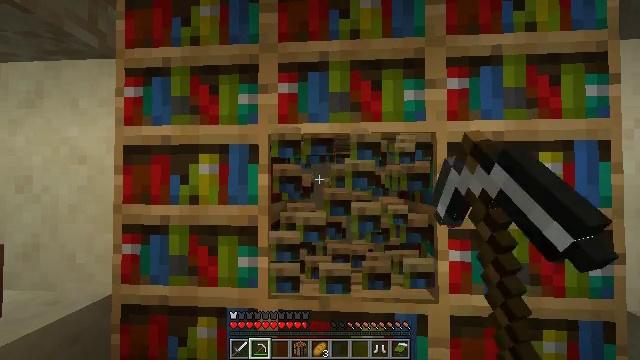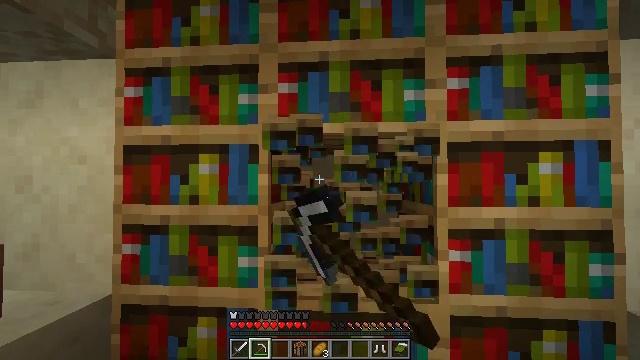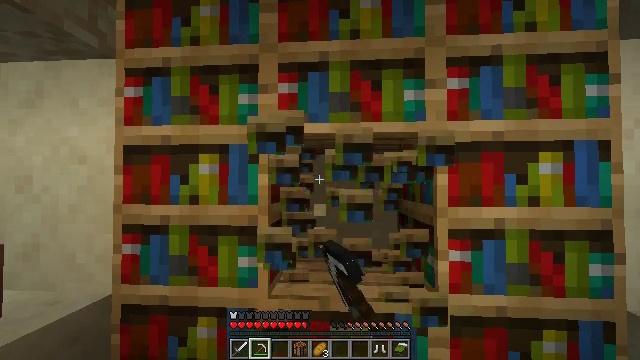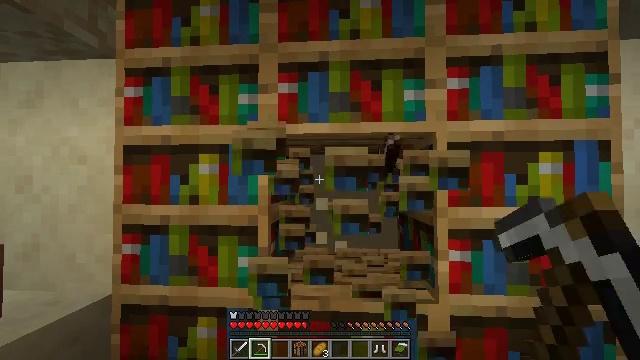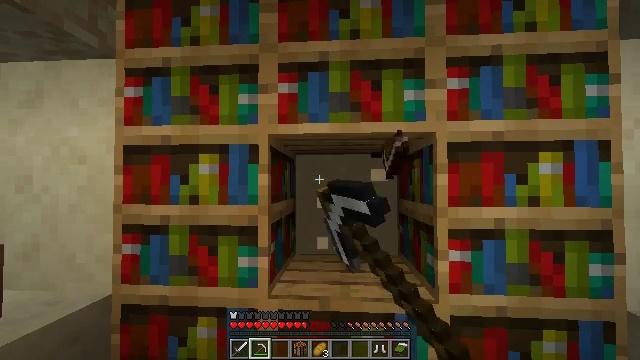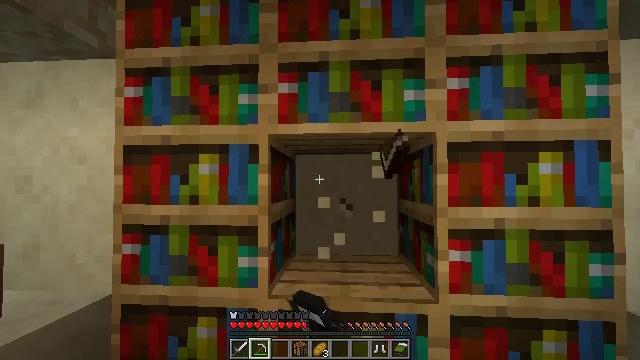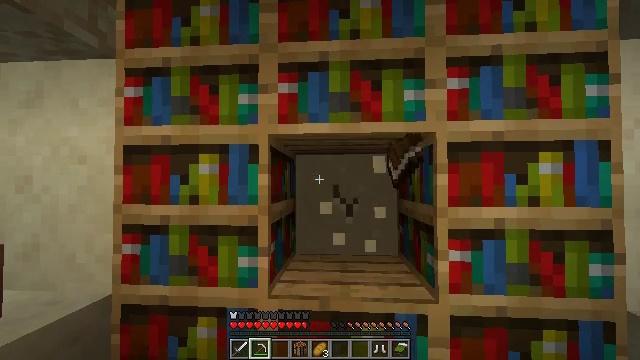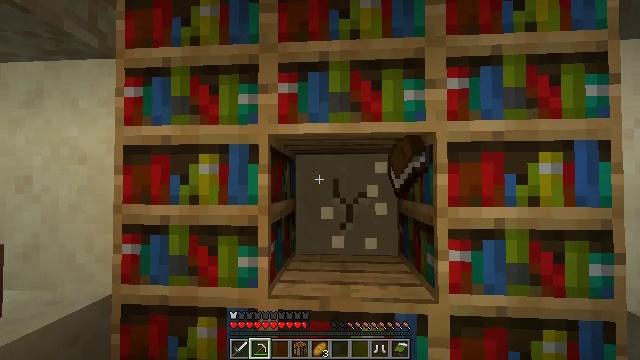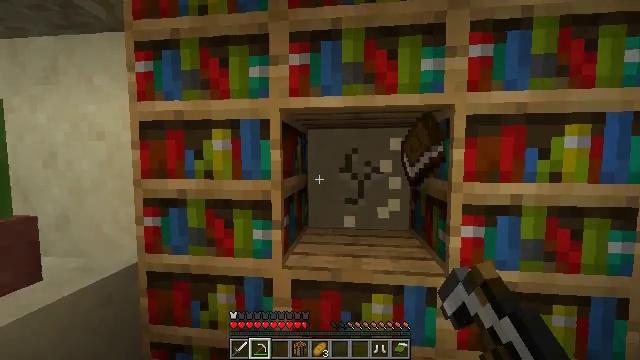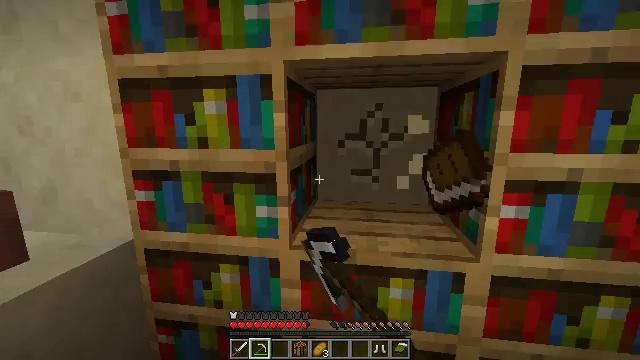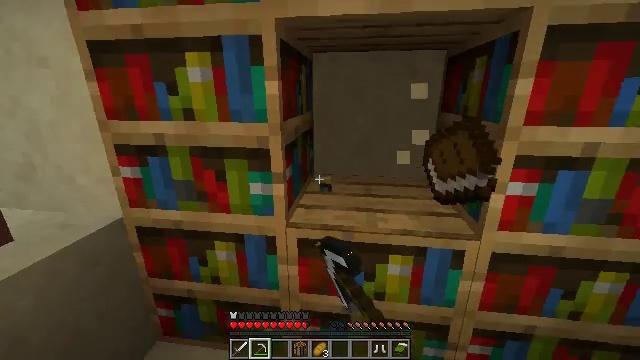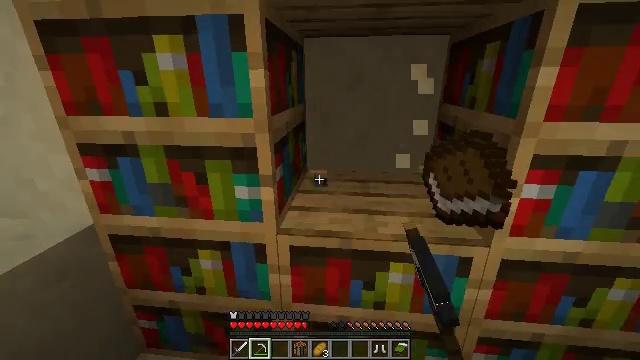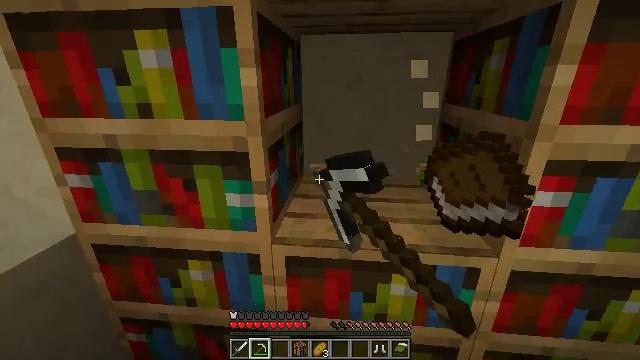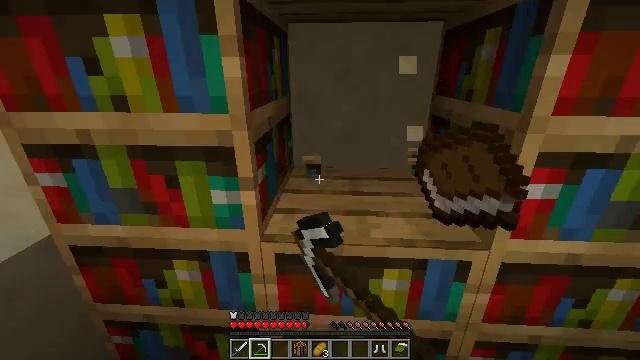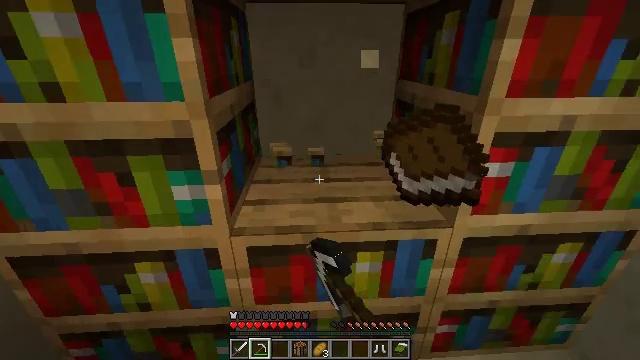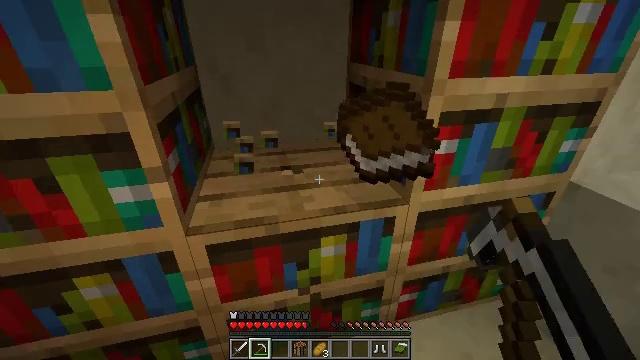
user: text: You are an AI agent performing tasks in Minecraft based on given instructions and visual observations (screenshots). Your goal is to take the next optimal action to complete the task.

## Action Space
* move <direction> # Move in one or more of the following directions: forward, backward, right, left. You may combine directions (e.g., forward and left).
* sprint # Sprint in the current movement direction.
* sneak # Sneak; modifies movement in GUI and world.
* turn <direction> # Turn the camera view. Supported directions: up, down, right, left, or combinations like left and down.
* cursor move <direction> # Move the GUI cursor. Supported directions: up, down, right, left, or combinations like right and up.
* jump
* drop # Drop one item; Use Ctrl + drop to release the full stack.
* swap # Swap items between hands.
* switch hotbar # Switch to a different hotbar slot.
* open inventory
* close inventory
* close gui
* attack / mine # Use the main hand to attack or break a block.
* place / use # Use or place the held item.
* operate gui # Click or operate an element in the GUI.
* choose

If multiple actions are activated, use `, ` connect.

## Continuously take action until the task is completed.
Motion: motion action
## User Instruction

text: Collect books by breaking the bookshelf.
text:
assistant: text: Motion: attack / mine
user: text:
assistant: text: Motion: attack / mine
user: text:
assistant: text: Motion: attack / mine
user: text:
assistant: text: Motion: attack / mine
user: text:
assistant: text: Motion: attack / mine
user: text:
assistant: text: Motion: attack / mine
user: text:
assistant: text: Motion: attack / mine
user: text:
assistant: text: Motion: move forward, turn left and down, attack / mine
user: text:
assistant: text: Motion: move forward, turn left and down, attack / mine
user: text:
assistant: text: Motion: move forward, turn down, attack / mine
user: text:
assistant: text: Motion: turn right and down, attack / mine
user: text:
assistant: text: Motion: attack / mine
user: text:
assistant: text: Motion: turn right and down, attack / mine
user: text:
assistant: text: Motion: turn right and down, attack / mine
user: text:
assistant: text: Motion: turn right and down, attack / mine
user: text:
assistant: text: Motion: turn right and down, attack / mine
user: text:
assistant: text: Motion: turn right, attack / mine
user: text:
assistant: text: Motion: attack / mine
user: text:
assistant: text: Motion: attack / mine
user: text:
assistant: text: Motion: attack / mine
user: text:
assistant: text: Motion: attack / mine
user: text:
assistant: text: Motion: attack / mine
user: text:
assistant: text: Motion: attack / mine
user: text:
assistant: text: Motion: attack / mine
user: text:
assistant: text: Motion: attack / mine
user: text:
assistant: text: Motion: attack / mine
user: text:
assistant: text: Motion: attack / mine
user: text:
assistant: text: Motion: attack / mine
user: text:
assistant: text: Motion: turn left and down, attack / mine
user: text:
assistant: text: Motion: attack / mine